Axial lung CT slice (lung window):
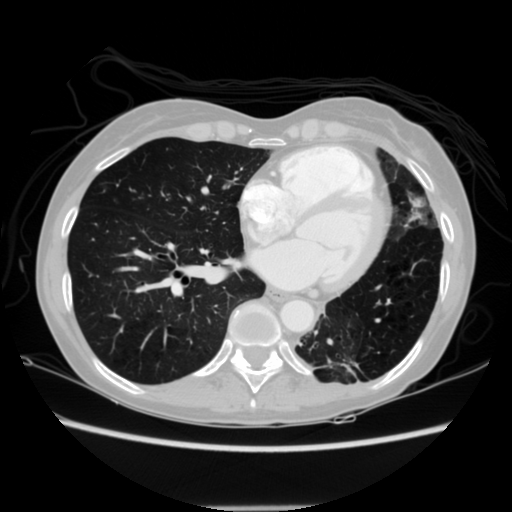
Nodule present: no